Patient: sex M, age 64
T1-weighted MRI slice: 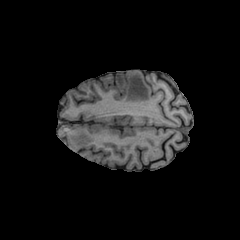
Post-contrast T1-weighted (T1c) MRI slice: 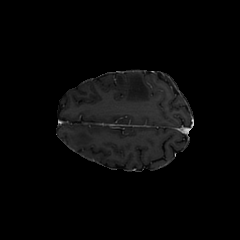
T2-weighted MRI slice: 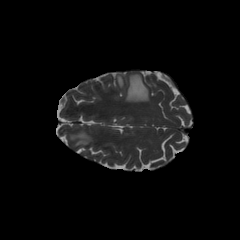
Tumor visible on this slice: yes
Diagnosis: Glioblastoma, IDH-wildtype
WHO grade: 4